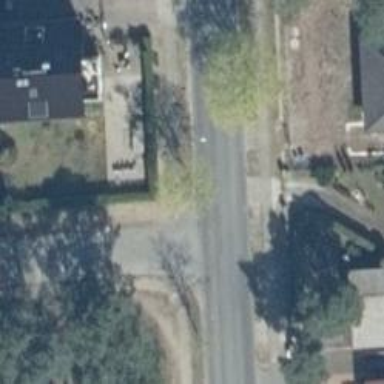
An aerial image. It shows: Secondary road with asphalt surface.